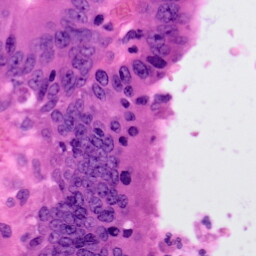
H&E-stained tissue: Colon